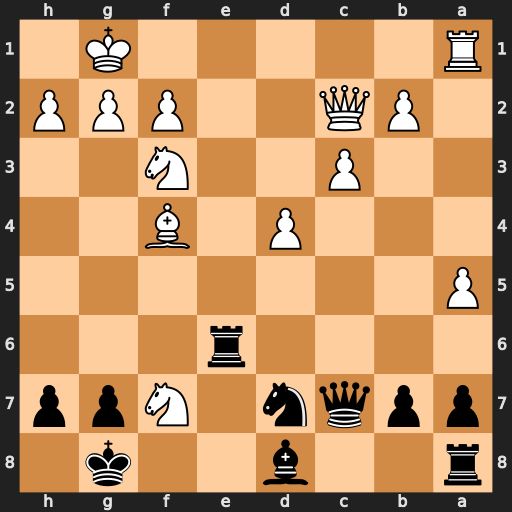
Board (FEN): r2b2k1/ppqn1Npp/4r3/P7/3P1B2/2P2N2/1PQ2PPP/R5K1
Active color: b
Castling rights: -
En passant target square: -
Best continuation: Qxf4 Nxd8 Rxd8